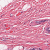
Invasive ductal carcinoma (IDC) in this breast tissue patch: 0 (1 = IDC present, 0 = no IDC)